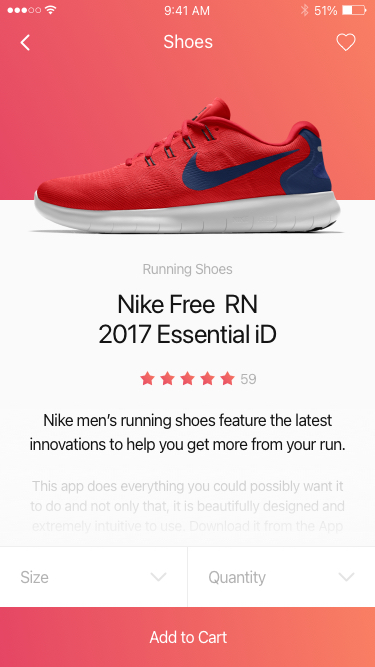
Text in this UI design:
Add to Cart
Size
Quantity
This app does everything you could possibly want it to do and not only that, it is beautifully designed and extremely intuitive to use. Download it from the App
Nike men’s running shoes feature the latest innovations to help you get more from your run.
59
Nike Free  RN
2017 Essential iD
Running Shoes
Shoes